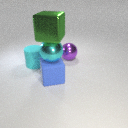
large purple metal sphere to the right of large cyan rubber cylinder